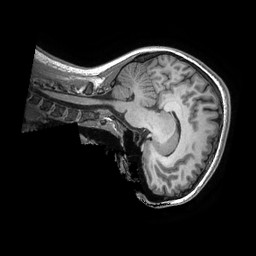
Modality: T1w
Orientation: sagittal
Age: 26
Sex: female
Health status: healthy
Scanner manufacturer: ge